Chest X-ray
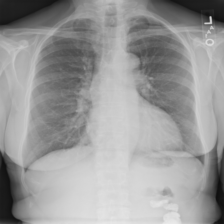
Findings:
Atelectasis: negative
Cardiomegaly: negative
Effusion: negative
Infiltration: negative
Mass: negative
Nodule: negative
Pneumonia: negative
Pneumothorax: negative
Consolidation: negative
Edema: negative
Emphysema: negative
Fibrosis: negative
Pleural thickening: negative
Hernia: negative